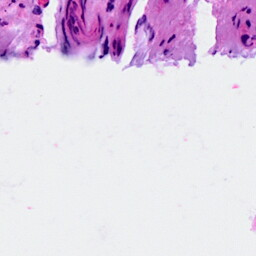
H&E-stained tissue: Breast